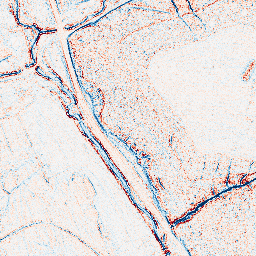
Category: edge_preserving
Decomposition family: anisotropic_diffusion
Decomposition parameters: iterations: 5
kappa: 100
gamma: 0.05
Upsampling method: sinc_blackman
Upsampling parameters: scale: 4
kernel_size: 16
Upsampling scale: 4